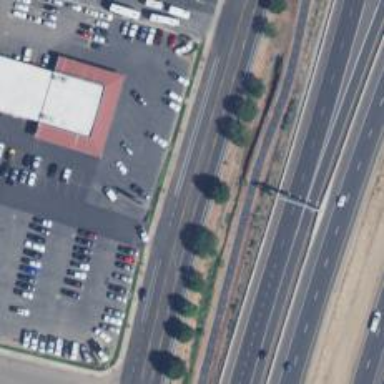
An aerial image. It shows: Tertiary road with asphalt surface and sidewalk on the left.